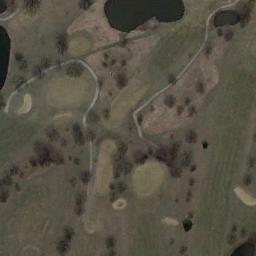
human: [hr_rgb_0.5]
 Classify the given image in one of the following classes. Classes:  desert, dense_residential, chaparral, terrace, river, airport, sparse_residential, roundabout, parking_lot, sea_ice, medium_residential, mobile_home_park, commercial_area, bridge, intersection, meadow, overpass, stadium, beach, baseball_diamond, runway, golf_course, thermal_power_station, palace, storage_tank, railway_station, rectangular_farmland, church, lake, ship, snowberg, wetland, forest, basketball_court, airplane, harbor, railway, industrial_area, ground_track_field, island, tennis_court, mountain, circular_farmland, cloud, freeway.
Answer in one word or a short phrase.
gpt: golf_course